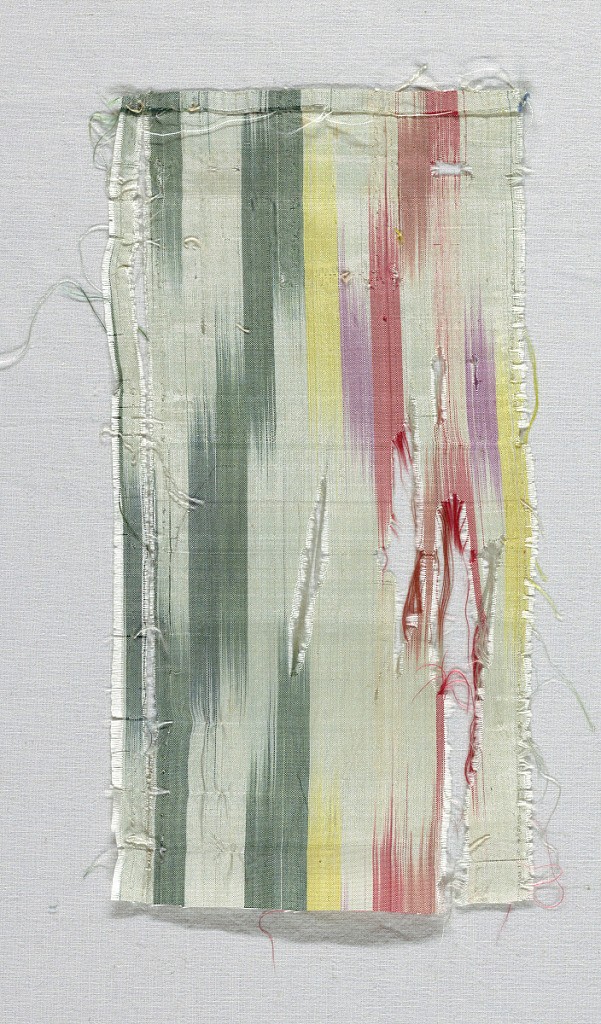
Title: Fragment
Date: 19th century
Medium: silk Technique: warp-faced plain weave patterned by warp dyed (possibly printed) stripes
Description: Ikat-like warp stripes in two shades of pink, magenta, yellow and green. Component "e" has applied yellow silk fringe. Components "d,g" have ikat-like warp stripes in green and blue.